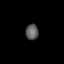
Tissue: lung
Cell type: Myeloid cells
Senescence score: 0.2158
Nuclear area (px): 194
Mean DAPI intensity: 93.567